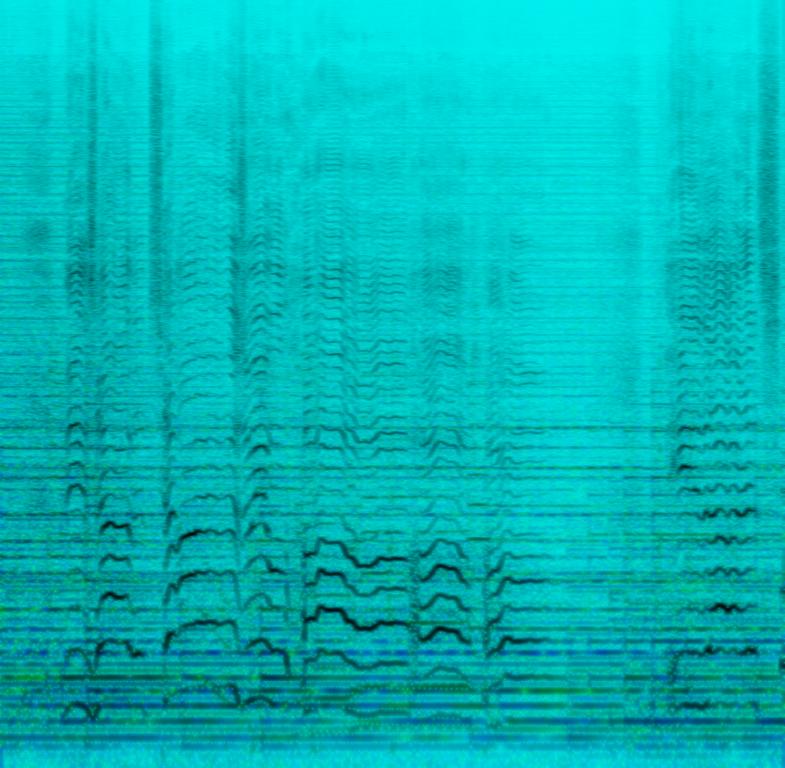
This is a pop music piece. There is a medium-to-high pitch male vocal singing melodically in the lead. The melody is being played by the strings and the piano. There is a loud but simple electronic drum beat in the rhythmic background. The piece is in major key, so there is an optimistic aura. The piece could be used in the soundtracks of teenage dramas. It could also work well in an advertisement jingle.